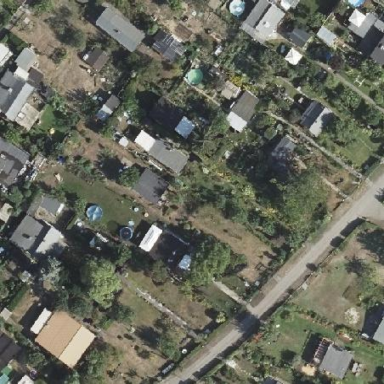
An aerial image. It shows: Plot in the allotments.